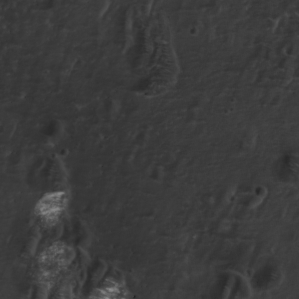
Label: non_frost